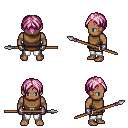
a pixel art fantasy rpg character, male body template, human, dark skin, leather chest armor, white pants, pink parted hairstyle, metal gloves, spear, four views (front, back, left, right), 2x2 character sprite sheet, small pixel art, hard edges, no anti-aliasing